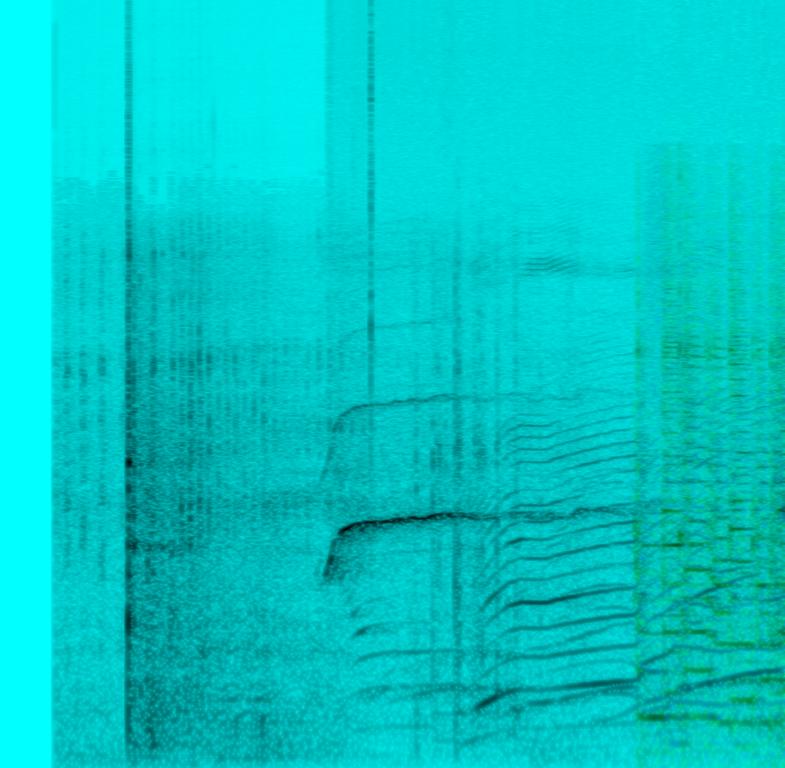
This sounds like an instrumental intro. It starts with a bowling sound effect as well as the sound of a tape player speeding up, producing both a high-pitched whine and a low-pitched vocal sounding effect. This leads into a slightly swung, overdriven electric guitar riff.